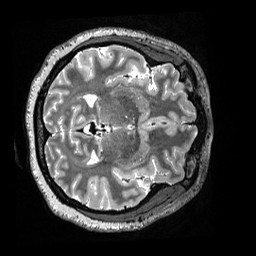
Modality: T2w
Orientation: axial
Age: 46
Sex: female
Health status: ill
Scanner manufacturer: siemens
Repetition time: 3.2 s